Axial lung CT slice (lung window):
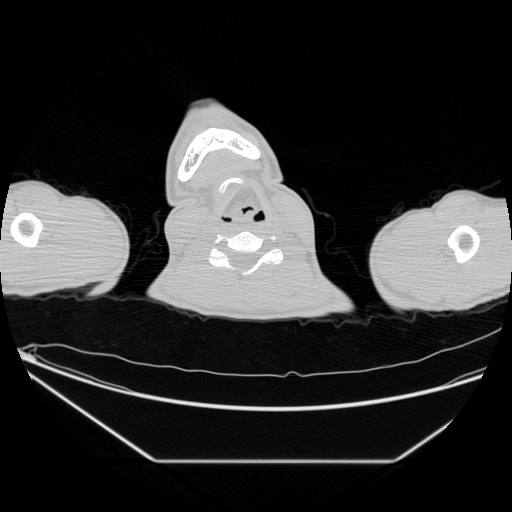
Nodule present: no